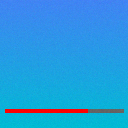
Screen state: on